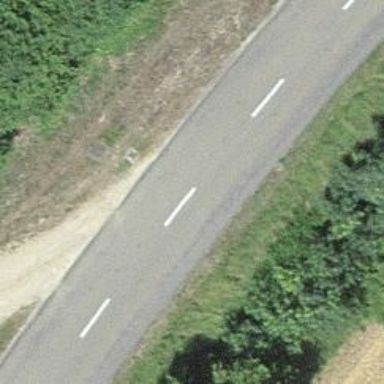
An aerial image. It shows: Secondary road.